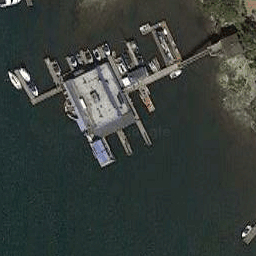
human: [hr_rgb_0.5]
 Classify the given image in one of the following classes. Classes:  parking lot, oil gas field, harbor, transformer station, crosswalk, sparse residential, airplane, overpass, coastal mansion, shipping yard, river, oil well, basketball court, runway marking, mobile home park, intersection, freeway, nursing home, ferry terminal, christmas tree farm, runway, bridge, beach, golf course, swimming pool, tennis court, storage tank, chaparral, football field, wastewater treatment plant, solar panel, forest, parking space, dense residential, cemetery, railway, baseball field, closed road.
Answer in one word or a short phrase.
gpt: ferry terminal